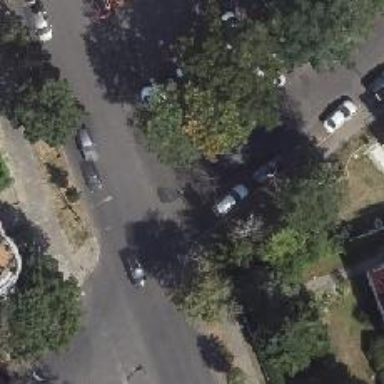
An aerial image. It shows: Residential road with asphalt surface. There are parallel on-street parking lanes on both sides. The sidewalk on the right has asphalt surface.